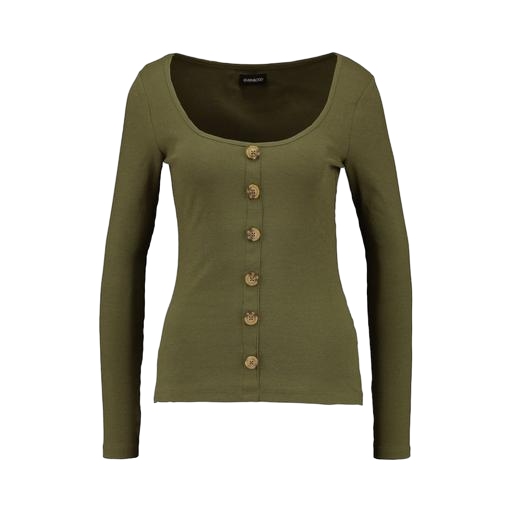
green scoop neck t-shirt, green skinny-fit stretch polo shirt, green scoop-neck tee, white background